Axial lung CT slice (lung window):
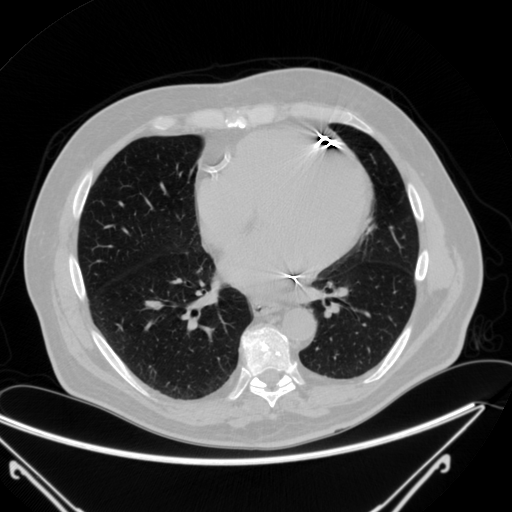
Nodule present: no